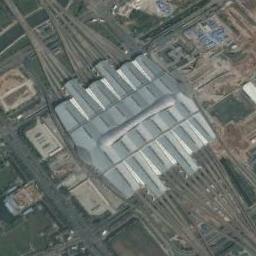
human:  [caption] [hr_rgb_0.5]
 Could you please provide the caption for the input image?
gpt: There is a fully equipped railway station in the city .

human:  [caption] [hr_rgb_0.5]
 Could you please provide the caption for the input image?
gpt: The railway station is next to some buildings and grass .

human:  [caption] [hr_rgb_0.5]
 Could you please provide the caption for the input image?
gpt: Many buildings of different shapes are beside the railway station .

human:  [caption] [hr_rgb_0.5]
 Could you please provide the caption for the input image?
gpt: The railway station has lots of railways and a building .

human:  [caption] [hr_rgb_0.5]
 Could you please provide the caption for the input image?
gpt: There are some brown bare land and green meadows around the railway station .